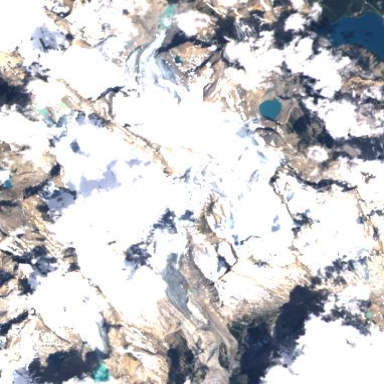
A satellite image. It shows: Stunning view of glacier.